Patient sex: F
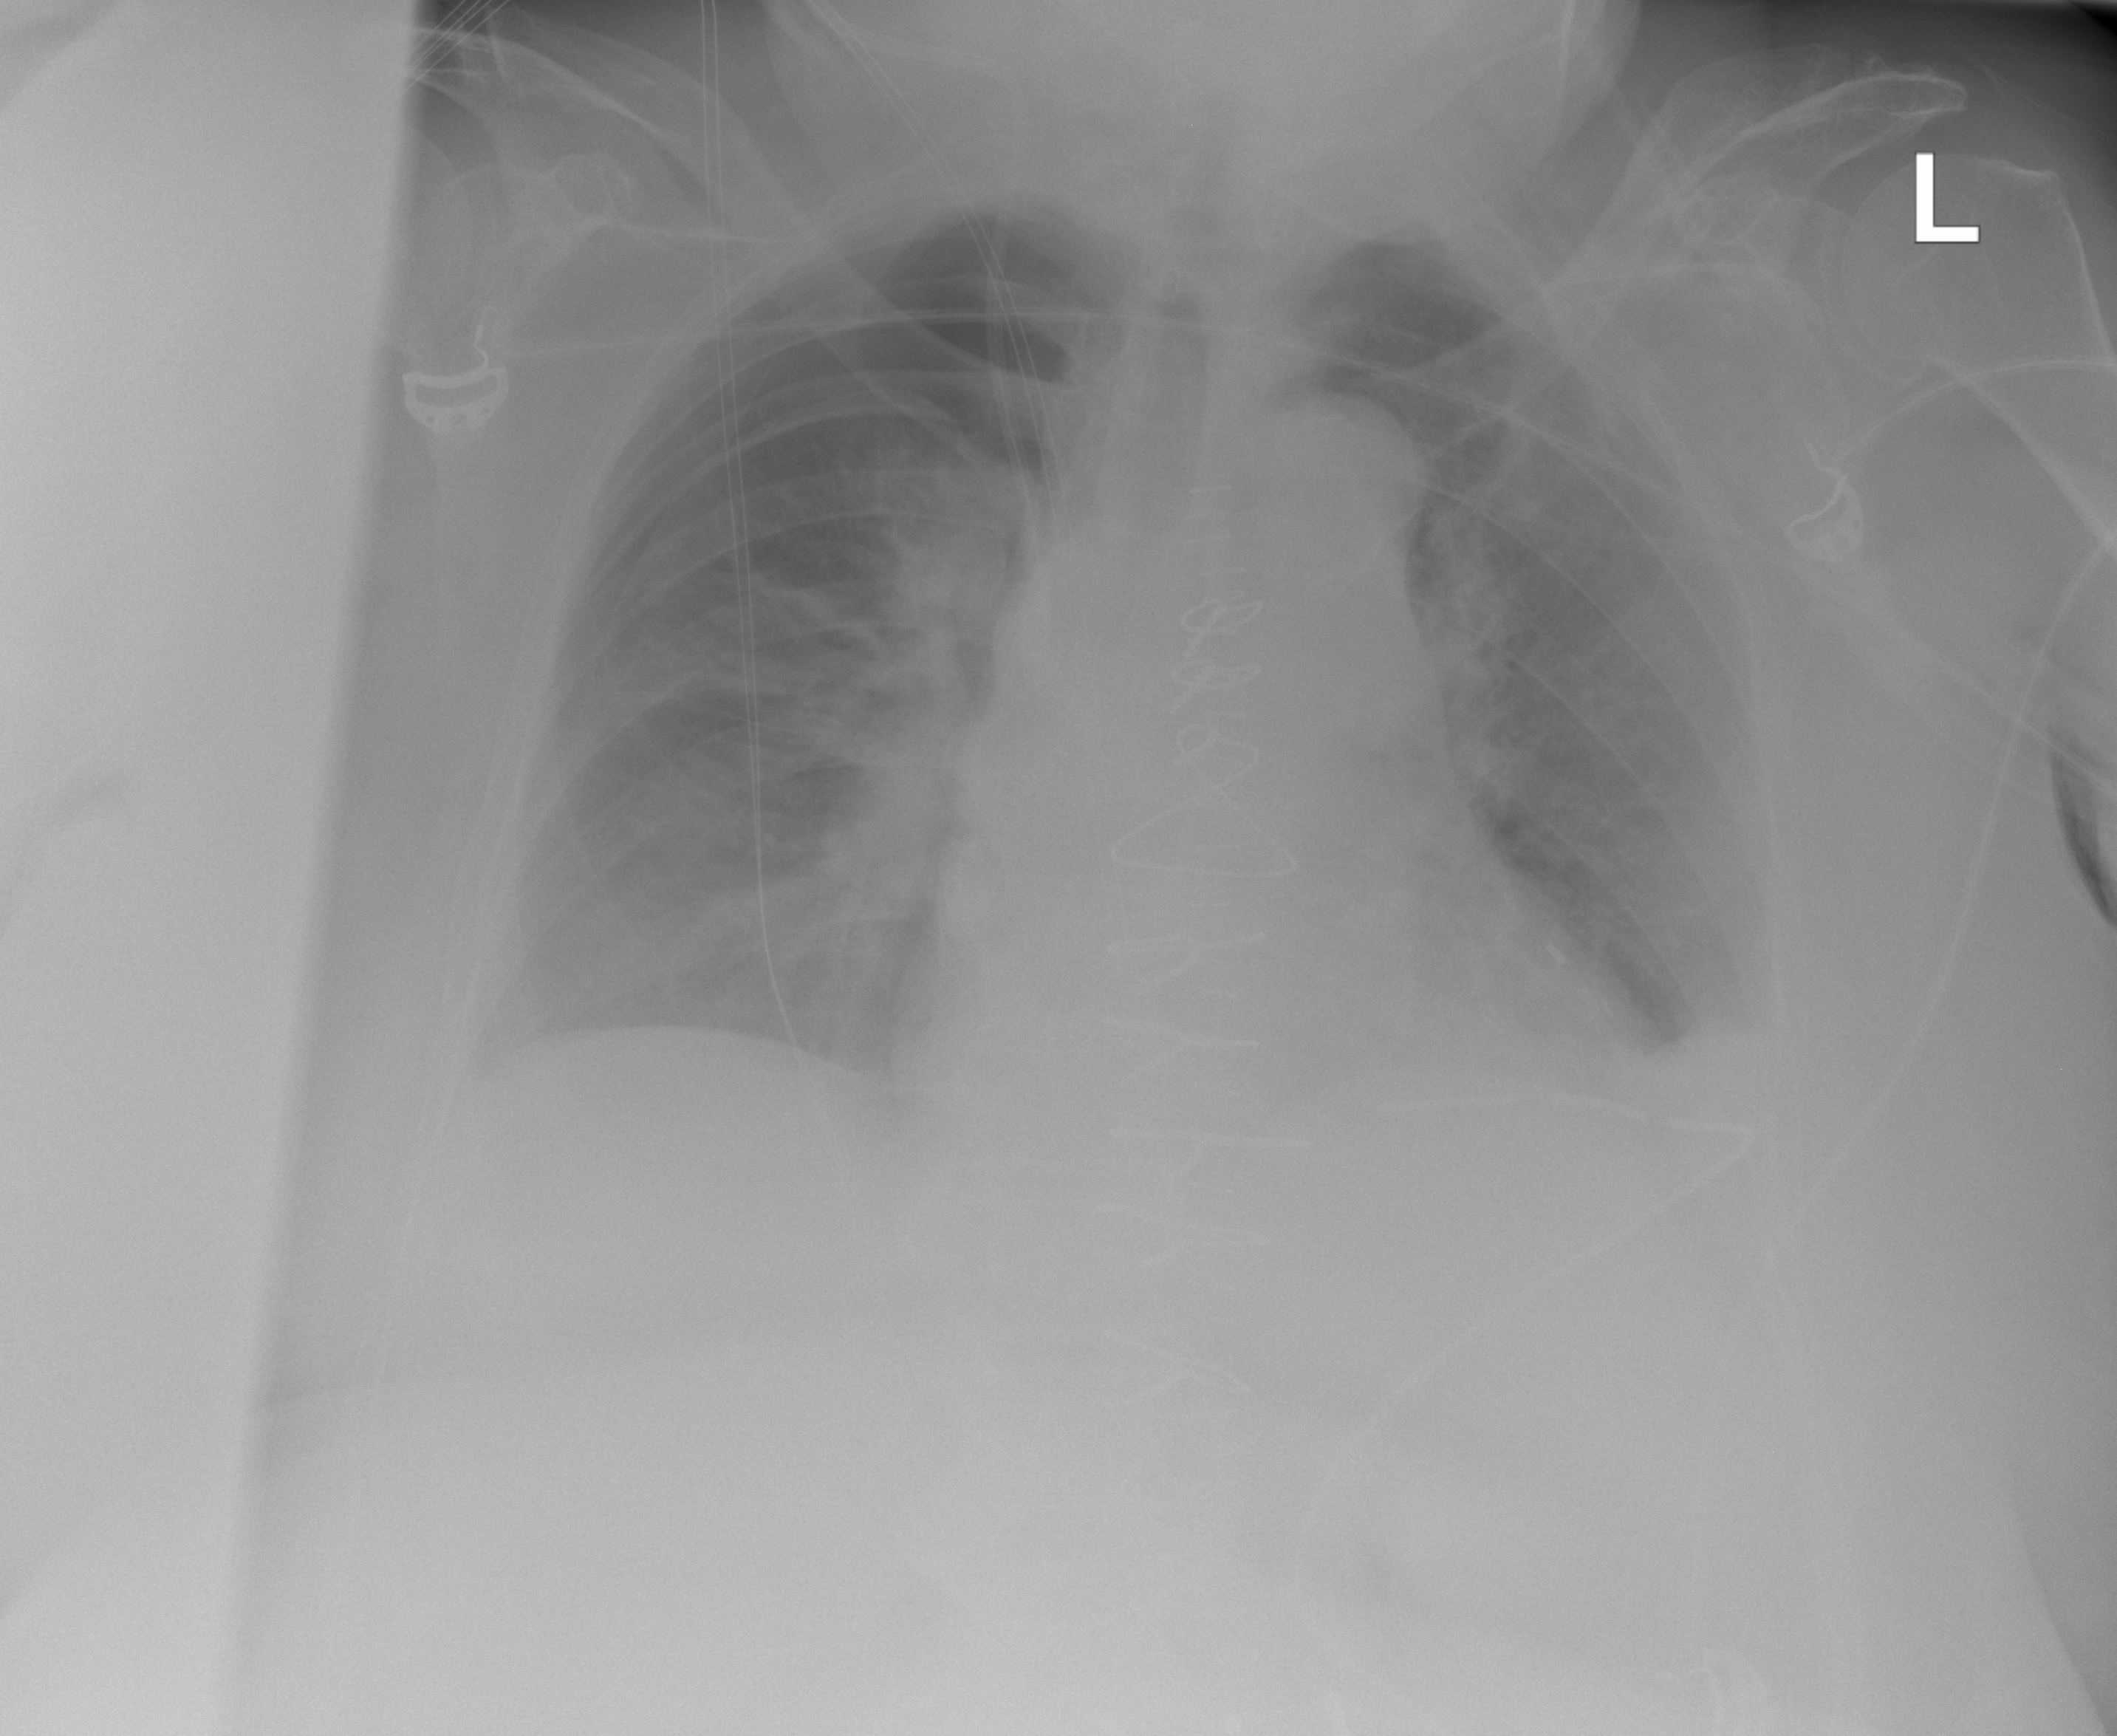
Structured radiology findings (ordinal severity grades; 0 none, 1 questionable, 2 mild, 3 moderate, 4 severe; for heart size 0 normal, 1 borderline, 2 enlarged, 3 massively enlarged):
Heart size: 0
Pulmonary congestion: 2
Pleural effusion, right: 0
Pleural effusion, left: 2
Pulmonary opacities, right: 0
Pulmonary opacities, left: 0
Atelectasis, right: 0
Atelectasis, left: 2